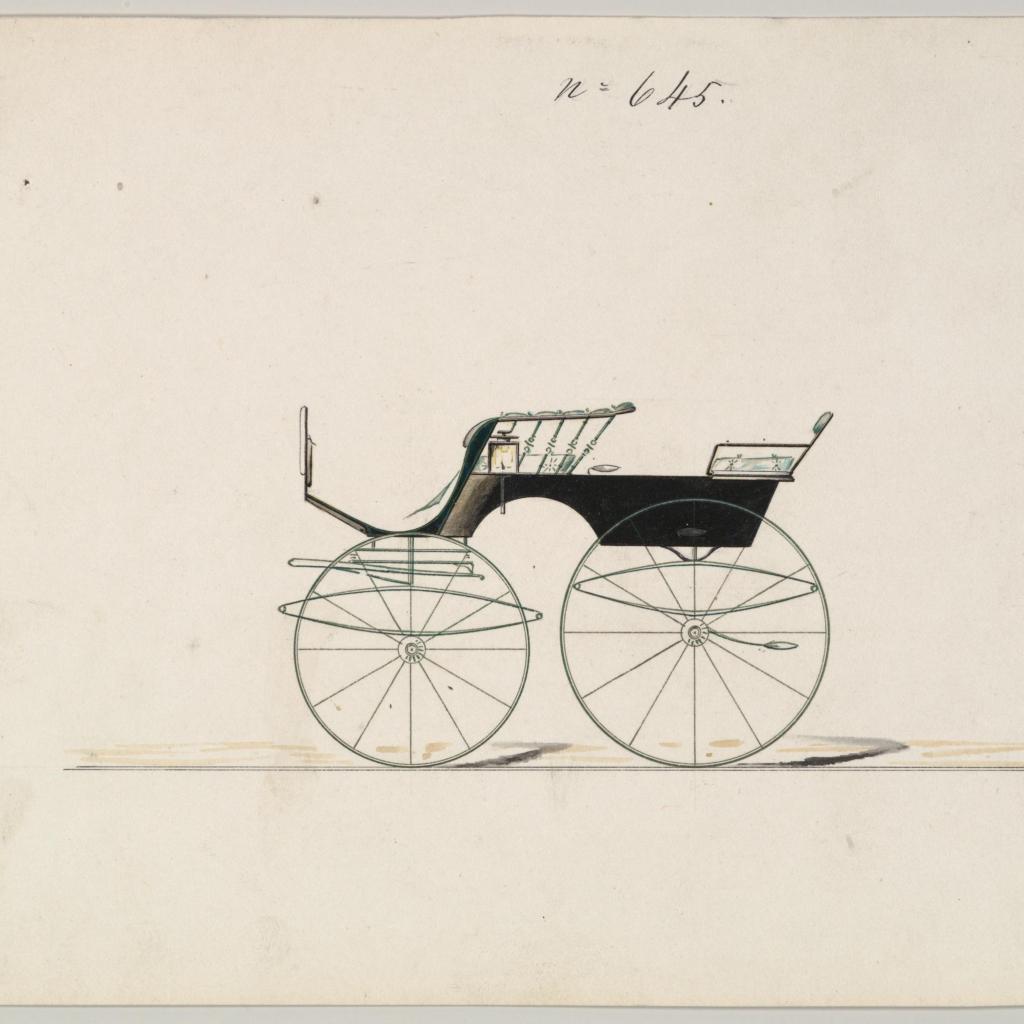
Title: Design for 4 seat Phaeton, no top, no. 645
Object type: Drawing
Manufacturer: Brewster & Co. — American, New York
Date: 1850–70
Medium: Pen and black ink, watercolor and gouache with gum arabic
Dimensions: sheet: 6 x 8 3/4 in. (15.2 x 22.2 cm)
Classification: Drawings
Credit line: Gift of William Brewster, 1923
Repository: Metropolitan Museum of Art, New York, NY